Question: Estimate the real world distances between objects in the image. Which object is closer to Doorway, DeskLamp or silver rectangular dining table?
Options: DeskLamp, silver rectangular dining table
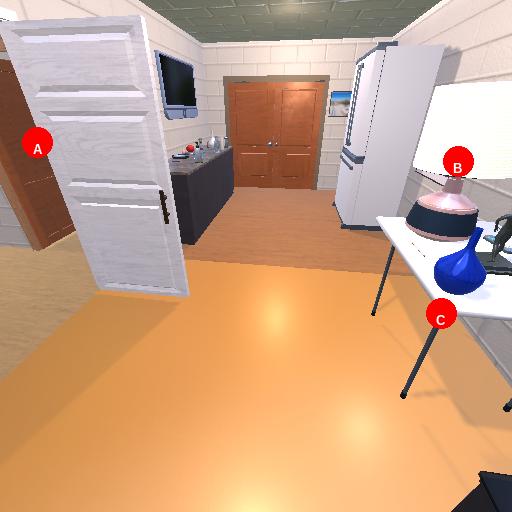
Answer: DeskLamp